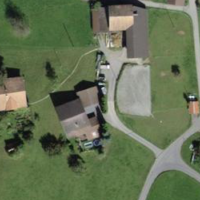
EUNIS habitat code: 24
Species observed at this site:
Milvus milvus
Phoenicurus ochruros
Pernis apivorus
Maniola jurtina
Aphantopus hyperantus
Melanargia galathea